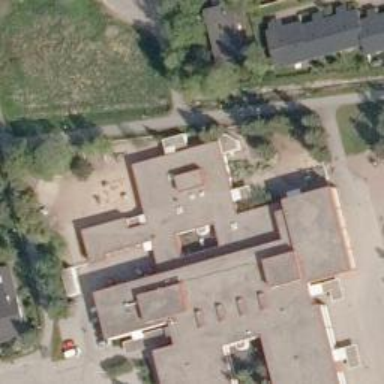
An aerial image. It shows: Kindergarten.